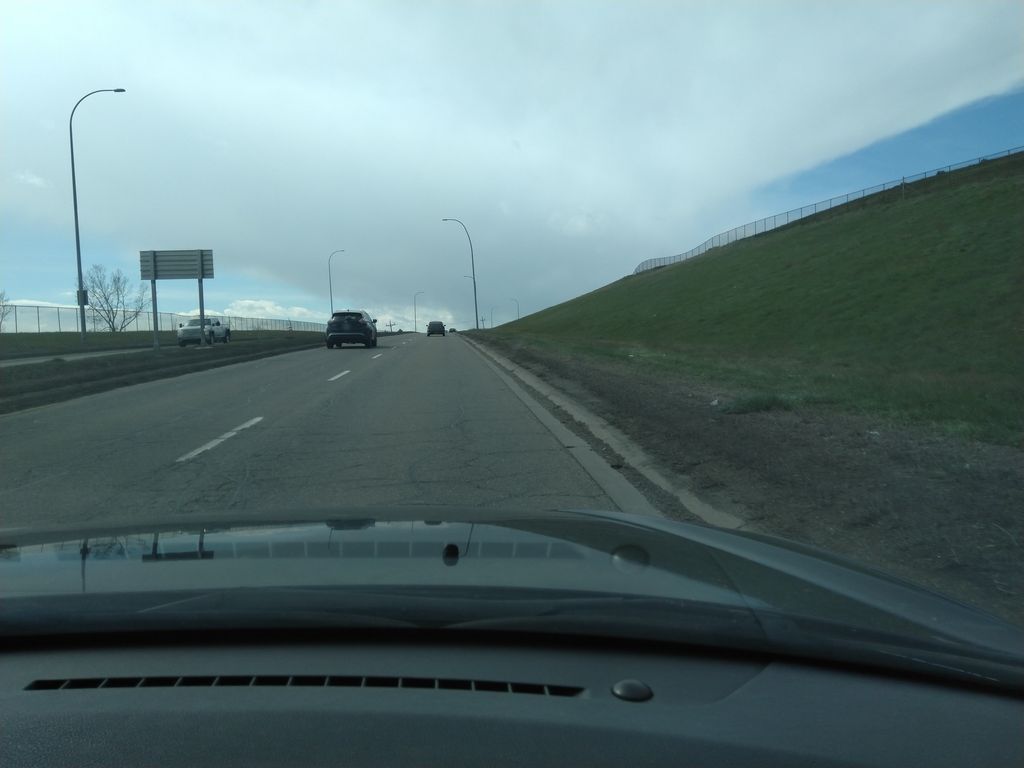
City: calgary